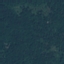
Land use / land cover class: Forest